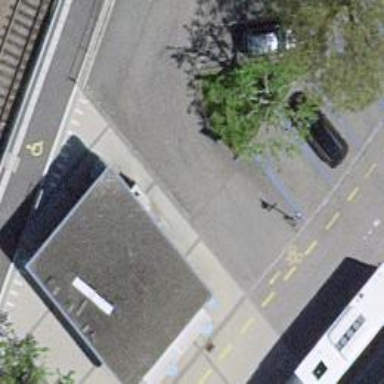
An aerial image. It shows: Car sharing facility.